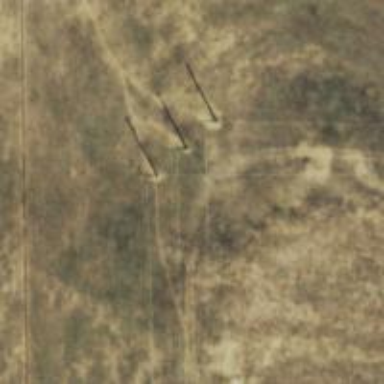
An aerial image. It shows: Power tower.